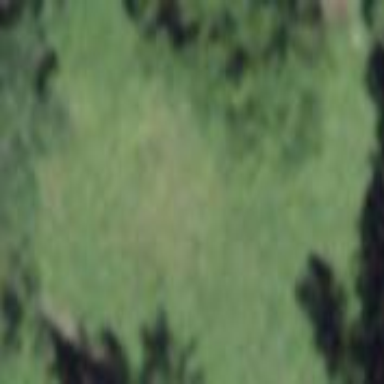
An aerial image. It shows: Picturesque grassland.